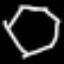
Label: octagon